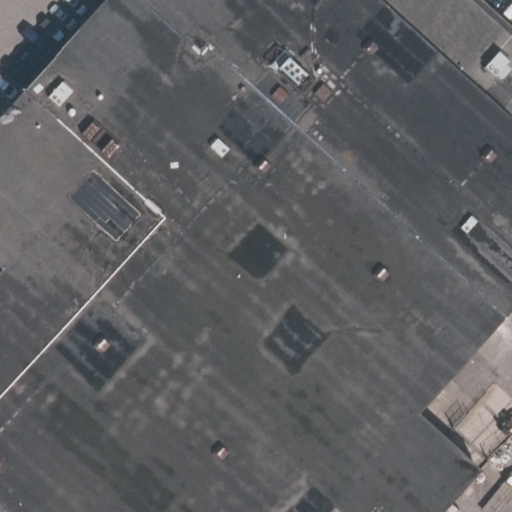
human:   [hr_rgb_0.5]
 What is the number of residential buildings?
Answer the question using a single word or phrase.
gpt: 0

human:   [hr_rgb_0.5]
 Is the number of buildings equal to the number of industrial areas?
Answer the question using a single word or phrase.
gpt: yes

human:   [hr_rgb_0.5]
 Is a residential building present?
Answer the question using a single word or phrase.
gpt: no

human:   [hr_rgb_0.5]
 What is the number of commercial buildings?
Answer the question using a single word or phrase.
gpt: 1

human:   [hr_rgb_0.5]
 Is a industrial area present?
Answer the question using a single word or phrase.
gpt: yes

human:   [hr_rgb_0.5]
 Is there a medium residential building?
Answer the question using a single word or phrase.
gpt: no

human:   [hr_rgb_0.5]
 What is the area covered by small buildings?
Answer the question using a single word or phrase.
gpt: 0m2

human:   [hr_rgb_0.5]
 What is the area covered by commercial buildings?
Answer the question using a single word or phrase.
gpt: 1358m2

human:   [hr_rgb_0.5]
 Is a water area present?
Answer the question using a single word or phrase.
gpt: no

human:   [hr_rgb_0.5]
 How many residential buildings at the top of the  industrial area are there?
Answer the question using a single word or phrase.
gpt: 0

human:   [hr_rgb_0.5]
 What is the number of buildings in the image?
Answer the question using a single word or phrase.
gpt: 1

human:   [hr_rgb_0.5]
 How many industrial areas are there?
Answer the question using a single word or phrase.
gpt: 1

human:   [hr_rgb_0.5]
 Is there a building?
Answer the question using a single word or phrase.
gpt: yes

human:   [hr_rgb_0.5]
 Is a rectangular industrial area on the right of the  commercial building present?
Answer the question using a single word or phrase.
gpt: no

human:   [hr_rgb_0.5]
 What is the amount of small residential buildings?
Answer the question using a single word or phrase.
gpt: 0

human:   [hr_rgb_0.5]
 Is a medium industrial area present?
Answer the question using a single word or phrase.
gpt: no

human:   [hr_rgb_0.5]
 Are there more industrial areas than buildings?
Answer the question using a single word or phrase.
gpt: no

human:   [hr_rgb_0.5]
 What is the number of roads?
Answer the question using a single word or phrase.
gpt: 0

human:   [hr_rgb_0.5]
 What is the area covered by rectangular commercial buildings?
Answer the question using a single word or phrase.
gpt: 1358m2

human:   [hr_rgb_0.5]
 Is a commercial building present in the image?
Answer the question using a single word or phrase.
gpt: yes

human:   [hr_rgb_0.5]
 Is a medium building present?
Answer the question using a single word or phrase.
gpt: no

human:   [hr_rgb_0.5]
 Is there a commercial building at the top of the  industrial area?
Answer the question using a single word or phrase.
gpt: yes

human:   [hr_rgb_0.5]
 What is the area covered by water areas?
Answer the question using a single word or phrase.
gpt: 0m2

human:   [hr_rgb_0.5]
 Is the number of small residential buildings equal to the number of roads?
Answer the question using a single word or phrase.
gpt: yes

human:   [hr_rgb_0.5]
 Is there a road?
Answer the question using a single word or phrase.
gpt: no

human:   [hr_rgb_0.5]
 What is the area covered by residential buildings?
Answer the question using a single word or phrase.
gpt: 0m2

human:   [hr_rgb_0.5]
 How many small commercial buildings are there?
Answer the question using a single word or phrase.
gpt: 0

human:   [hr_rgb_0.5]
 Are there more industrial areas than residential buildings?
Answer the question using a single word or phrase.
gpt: yes

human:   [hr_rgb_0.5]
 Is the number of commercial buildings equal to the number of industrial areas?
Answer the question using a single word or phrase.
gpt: yes

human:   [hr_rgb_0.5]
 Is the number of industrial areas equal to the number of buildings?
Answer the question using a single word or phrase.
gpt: yes

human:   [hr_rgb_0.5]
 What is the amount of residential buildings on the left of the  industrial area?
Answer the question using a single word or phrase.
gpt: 0

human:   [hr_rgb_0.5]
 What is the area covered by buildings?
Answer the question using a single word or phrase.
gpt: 1358m2

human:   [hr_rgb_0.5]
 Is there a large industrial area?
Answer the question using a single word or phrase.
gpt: yes

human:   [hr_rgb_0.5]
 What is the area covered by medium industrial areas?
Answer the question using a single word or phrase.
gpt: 0m2

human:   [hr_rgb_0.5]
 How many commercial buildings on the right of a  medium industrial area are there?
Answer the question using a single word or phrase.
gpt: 0

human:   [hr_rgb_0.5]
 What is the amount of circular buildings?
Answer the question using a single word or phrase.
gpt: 0

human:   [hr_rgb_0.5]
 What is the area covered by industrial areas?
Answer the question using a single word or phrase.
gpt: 10583m2

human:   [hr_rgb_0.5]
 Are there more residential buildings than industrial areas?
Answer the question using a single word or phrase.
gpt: no

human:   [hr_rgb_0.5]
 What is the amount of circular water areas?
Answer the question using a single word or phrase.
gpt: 0

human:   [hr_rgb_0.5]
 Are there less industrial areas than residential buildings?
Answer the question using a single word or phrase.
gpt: no

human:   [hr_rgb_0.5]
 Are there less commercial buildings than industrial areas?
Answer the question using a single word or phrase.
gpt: no

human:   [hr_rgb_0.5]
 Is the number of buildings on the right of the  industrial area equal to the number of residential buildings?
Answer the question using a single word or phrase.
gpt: no

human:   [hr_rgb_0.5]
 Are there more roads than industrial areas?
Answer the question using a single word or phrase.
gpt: no

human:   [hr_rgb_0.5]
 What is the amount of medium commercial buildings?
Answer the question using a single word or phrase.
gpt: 0

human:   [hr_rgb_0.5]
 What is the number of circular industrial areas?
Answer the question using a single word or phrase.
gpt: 0

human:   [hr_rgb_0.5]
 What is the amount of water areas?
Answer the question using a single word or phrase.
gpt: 0

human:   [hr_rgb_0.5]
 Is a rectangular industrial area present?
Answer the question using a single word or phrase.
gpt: yes

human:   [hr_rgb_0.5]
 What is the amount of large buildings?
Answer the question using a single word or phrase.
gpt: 1

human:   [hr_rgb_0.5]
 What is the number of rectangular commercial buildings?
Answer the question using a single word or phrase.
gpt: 1

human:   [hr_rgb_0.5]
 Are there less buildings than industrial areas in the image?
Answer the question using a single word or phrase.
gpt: no

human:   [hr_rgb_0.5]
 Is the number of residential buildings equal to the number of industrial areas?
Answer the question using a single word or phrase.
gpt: no

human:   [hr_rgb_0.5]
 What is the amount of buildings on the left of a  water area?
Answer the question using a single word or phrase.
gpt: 0

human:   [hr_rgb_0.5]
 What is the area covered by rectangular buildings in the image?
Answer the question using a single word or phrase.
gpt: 1358m2

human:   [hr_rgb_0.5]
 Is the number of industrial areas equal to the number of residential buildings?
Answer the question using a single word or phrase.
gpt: no

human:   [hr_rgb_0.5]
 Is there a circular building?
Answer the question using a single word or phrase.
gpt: no

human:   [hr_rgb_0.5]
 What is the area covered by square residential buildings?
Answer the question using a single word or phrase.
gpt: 0m2

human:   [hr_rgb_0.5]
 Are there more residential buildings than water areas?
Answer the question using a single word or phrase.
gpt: no

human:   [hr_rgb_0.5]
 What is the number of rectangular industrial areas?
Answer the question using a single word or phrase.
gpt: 1

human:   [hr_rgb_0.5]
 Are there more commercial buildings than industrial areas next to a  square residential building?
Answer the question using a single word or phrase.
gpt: yes

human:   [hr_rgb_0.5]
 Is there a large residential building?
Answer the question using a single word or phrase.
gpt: no

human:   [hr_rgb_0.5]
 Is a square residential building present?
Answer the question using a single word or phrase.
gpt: no

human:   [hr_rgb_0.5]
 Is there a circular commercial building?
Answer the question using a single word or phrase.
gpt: no

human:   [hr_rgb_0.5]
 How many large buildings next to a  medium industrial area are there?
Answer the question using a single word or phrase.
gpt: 0

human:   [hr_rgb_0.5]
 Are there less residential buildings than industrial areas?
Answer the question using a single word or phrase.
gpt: yes